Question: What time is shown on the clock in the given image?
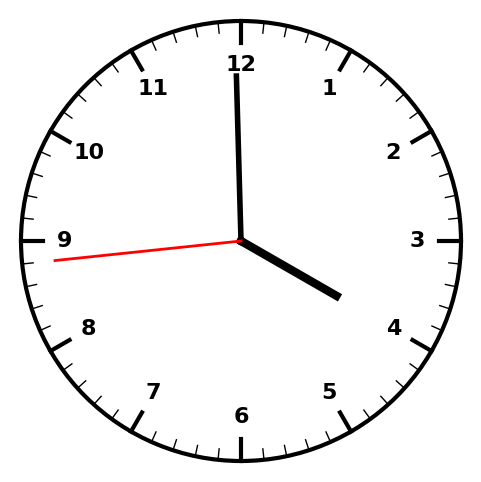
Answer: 03:59:44